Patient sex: F
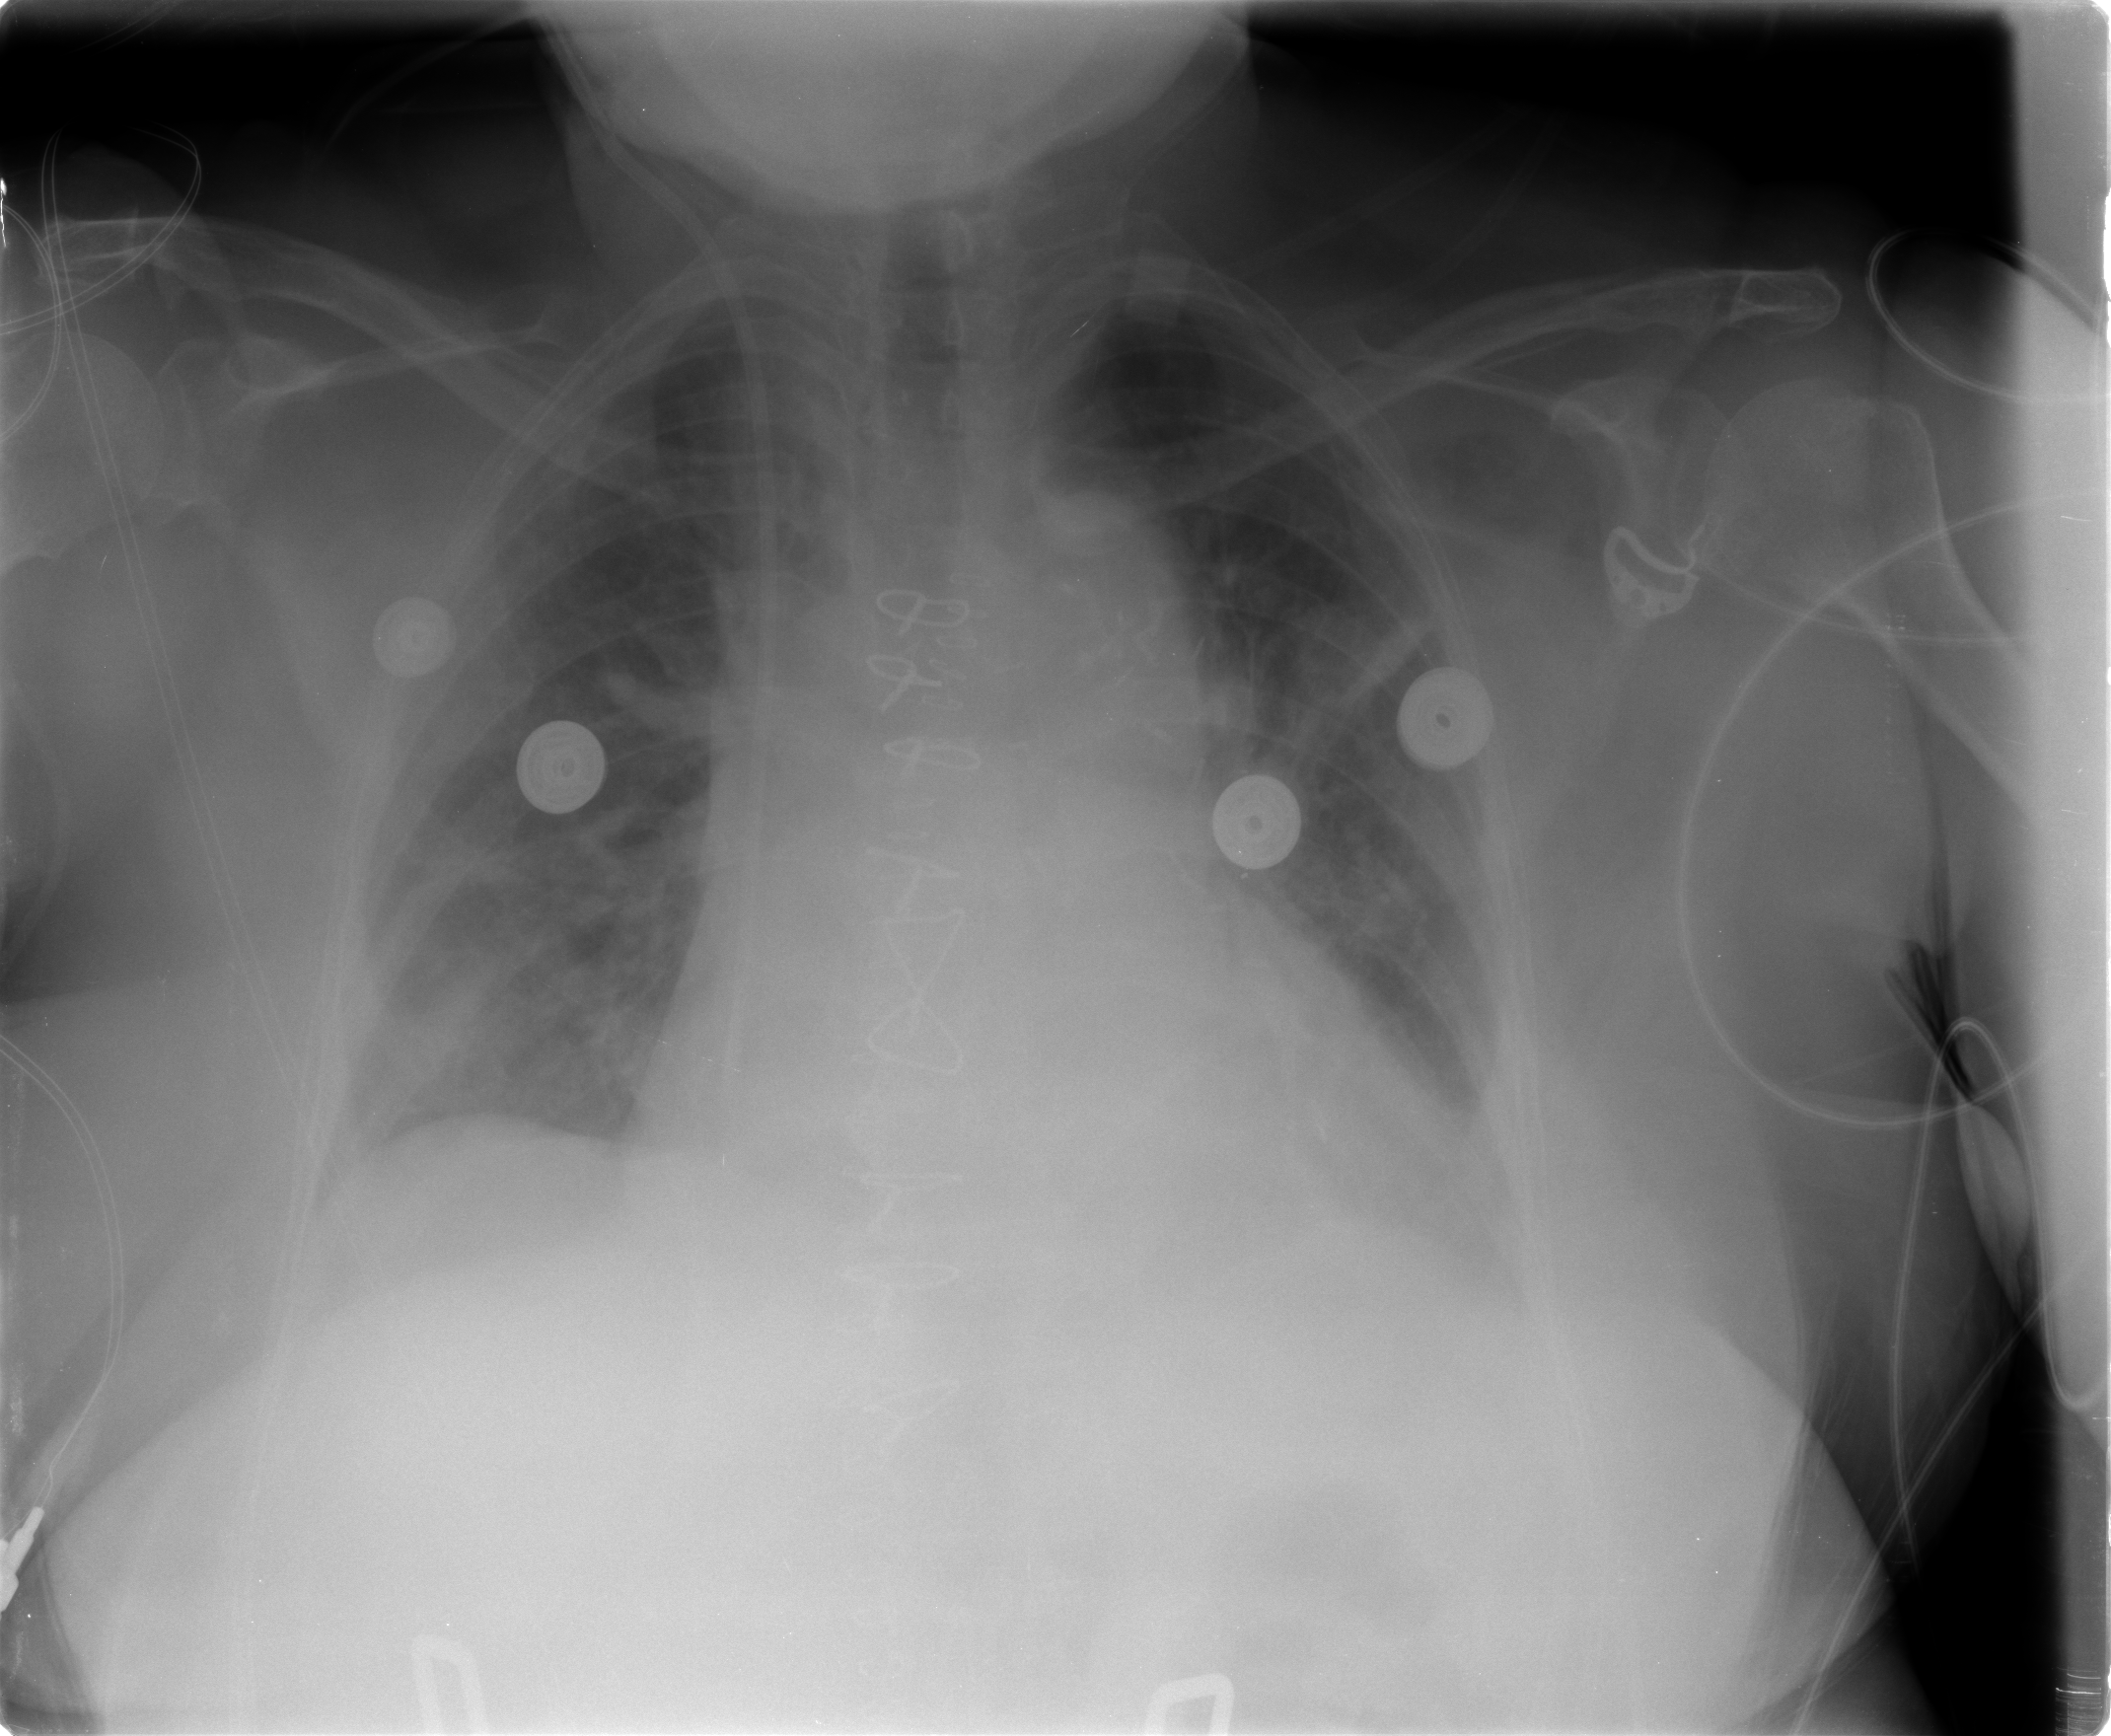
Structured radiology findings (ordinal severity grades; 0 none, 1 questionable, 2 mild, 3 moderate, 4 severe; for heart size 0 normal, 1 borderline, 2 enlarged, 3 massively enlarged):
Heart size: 2
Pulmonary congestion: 2
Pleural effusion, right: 0
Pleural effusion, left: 1
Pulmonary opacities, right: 1
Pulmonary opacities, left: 1
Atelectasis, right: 1
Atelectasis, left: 2